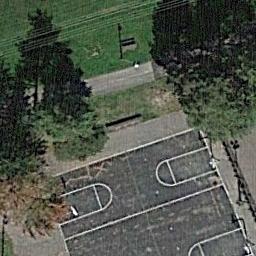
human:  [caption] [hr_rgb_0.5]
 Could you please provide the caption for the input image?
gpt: Some basketball courts next to the lawn and some trees beside .

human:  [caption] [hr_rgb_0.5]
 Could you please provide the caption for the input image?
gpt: There is a shabby basketball court in the picture .

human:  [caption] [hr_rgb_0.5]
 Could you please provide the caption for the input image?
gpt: A basketball court is on the open place next to the grass .

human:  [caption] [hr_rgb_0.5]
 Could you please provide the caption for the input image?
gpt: The basketball court is next to the lawn and trees .

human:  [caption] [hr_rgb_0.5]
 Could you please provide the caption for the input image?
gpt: The grass is beside the basketball court .